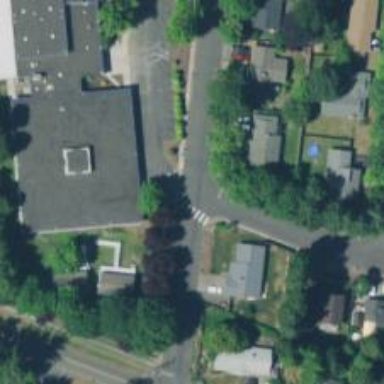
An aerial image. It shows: Residential road with sidewalk on the left side.